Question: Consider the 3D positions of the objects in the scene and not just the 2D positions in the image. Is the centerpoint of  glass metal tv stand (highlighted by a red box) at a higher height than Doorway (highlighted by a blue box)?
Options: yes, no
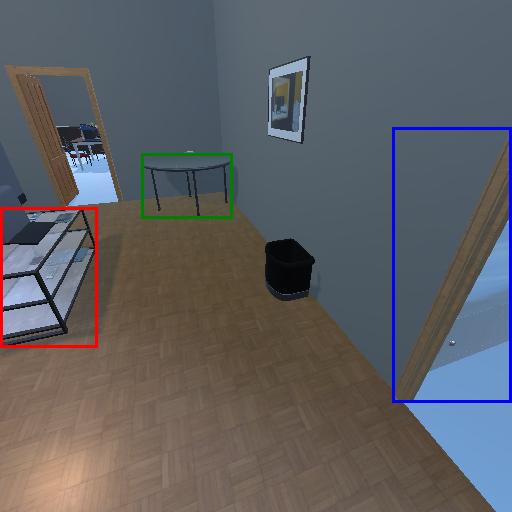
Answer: yes